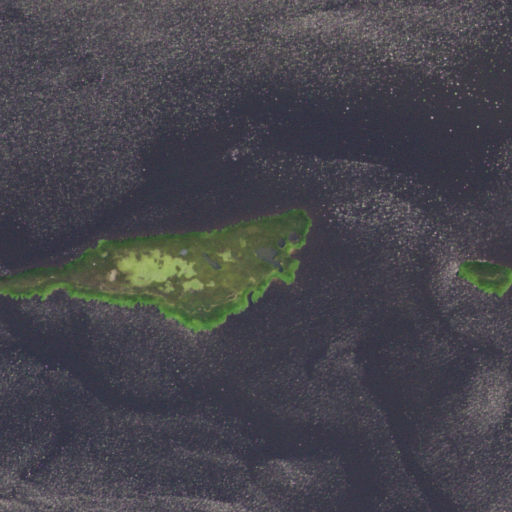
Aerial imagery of island in New Jersey named Turtle Island containing open water and herbaceous wetlands